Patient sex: M
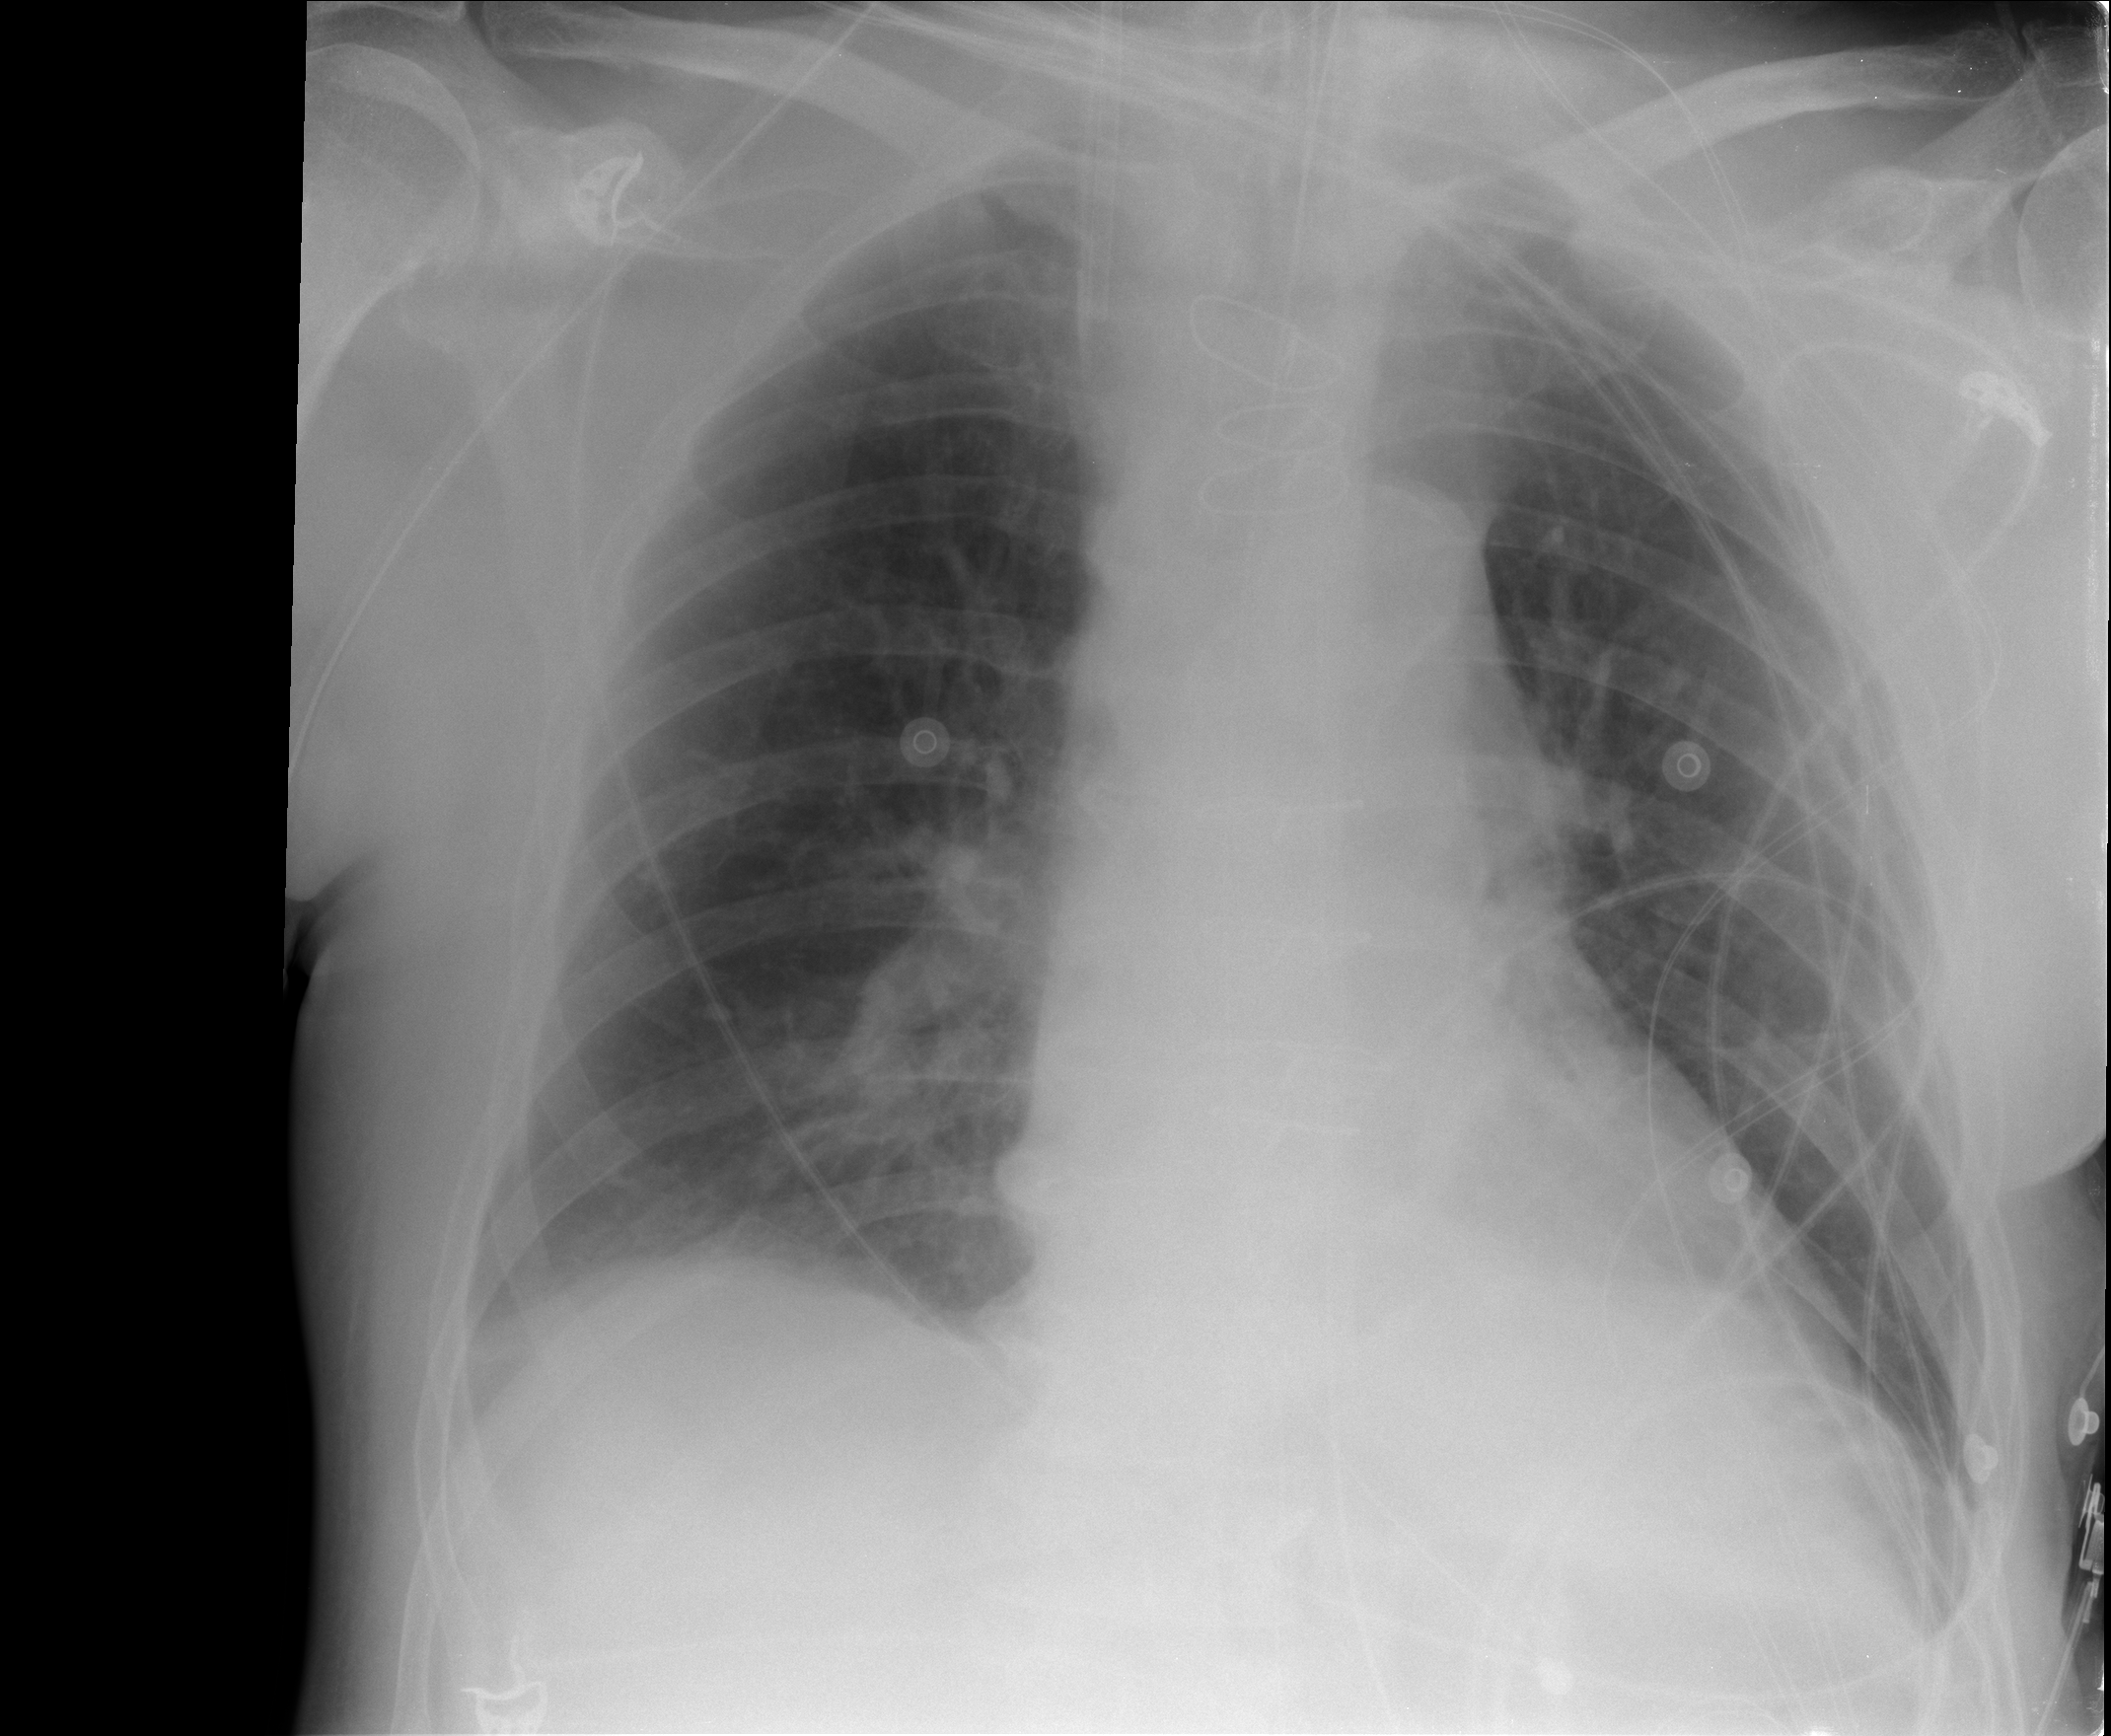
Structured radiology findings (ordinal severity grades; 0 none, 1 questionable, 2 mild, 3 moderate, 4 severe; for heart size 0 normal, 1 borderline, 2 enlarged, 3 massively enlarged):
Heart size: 0
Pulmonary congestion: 0
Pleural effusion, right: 0
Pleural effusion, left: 0
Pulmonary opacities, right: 0
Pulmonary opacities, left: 0
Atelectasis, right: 1
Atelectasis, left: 0